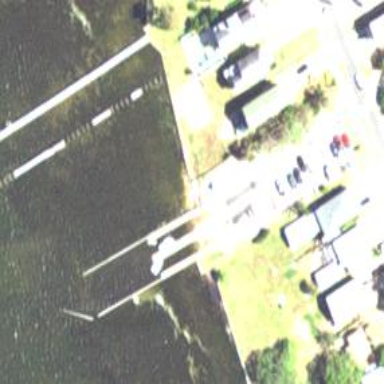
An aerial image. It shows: Slipway on leisure land.